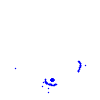
Particle: proton